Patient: sex F, age 62
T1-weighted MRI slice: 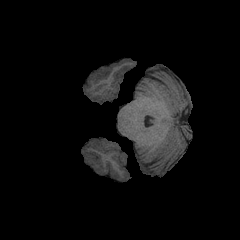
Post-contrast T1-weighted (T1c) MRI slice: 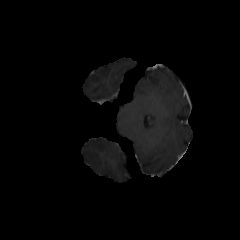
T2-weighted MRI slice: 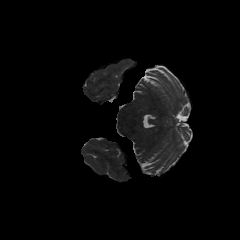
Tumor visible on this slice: no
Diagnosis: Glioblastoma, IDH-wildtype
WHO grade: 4